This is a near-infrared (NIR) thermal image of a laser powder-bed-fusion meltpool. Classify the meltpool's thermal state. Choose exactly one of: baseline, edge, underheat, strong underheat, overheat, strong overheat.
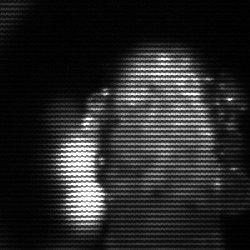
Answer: strong underheat